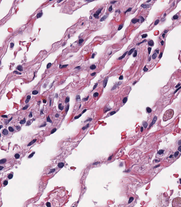
Tumor epithelial tissue: no
Tumor-associated stroma tissue: no
Normal tissue: yes